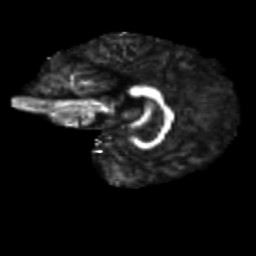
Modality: FA
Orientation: sagittal
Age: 53
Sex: male
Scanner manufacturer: siemens
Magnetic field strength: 3 T
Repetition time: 4.71 s
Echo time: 0.0906 s